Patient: sex M, age 34
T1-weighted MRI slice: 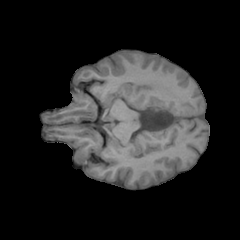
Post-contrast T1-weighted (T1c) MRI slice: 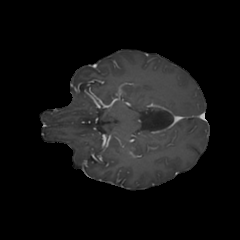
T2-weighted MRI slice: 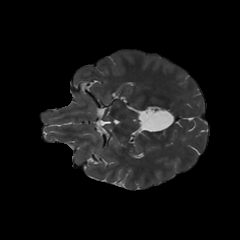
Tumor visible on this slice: no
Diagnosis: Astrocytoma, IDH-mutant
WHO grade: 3